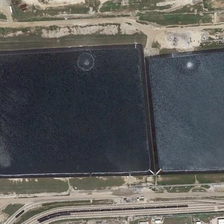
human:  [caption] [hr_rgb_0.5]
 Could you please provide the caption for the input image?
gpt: a large number of green plants are planted around the lake .

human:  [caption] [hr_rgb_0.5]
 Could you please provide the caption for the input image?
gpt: a large number of green plants are planted around the lake .

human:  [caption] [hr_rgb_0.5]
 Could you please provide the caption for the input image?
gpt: there are two square lakes on the land .

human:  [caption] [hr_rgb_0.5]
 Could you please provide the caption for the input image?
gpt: there are two square lakes on the land .

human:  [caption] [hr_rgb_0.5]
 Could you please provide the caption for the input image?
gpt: there are two square lakes on the land .